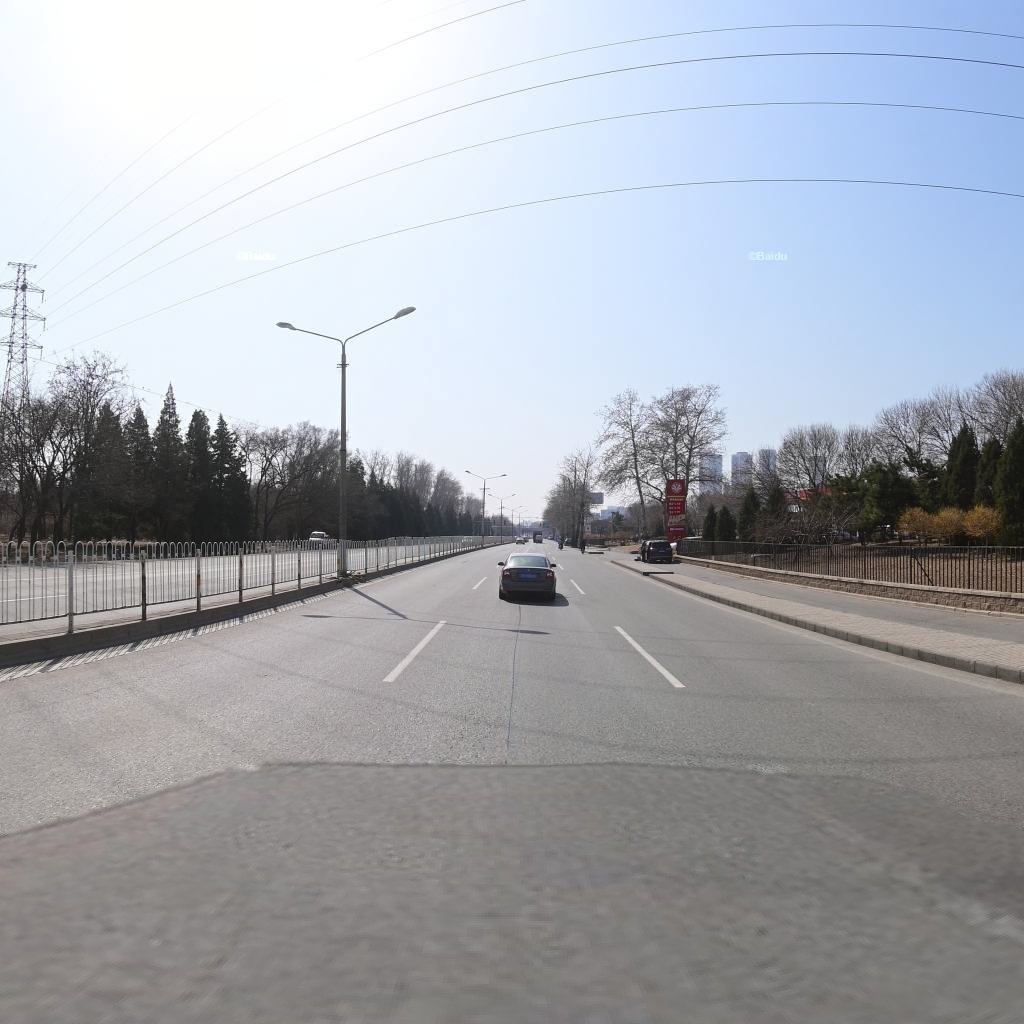
Region: Chaoyang
Road damage annotations: longitudinal crack